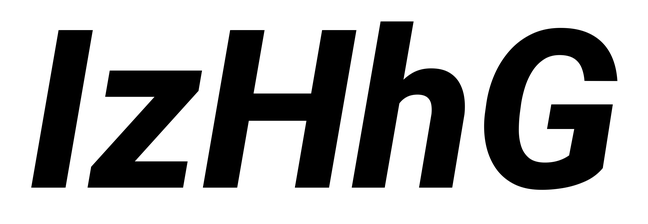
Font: Roboto-Italic_ExtraBold_Italic